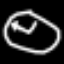
Label: clock